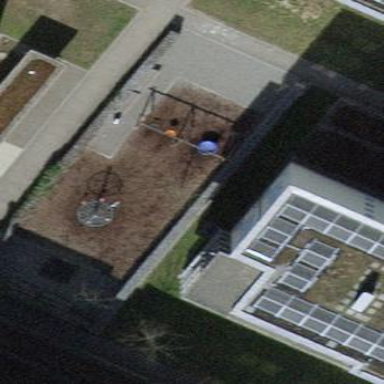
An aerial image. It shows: Playground area for leisure activities on the land.